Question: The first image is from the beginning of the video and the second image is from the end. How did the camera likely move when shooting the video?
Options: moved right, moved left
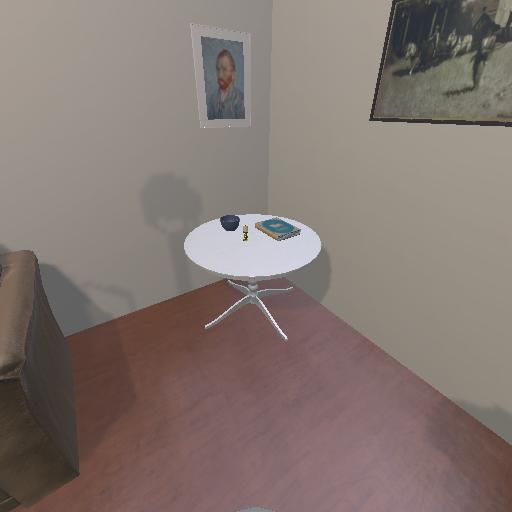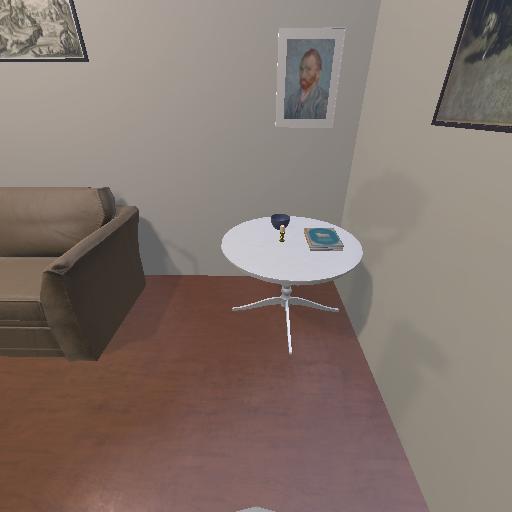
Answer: moved right